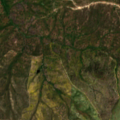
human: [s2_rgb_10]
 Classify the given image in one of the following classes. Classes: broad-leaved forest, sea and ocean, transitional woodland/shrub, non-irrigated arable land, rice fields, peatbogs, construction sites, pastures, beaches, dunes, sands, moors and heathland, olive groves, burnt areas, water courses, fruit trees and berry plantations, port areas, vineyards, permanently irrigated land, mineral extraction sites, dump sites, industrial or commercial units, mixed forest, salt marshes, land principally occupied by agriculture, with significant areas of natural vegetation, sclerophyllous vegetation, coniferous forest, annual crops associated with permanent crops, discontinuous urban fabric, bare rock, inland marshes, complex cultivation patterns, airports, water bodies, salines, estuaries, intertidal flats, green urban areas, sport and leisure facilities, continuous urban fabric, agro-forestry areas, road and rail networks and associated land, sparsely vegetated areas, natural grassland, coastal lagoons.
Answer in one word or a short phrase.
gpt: pastures, agro-forestry areas, transitional woodland/shrub